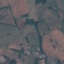
Label: Pasture